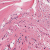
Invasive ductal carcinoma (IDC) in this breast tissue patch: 0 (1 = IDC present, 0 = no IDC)